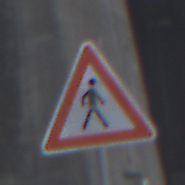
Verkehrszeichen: FussgaengerLinks
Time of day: MorningAfternoon
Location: Outdoor (Suburban)
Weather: Overcast
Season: NotSpecified
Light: Natural